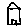
Label: house